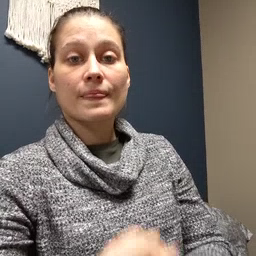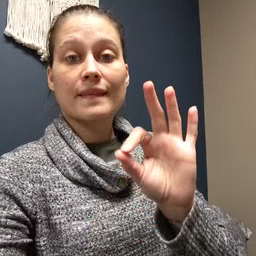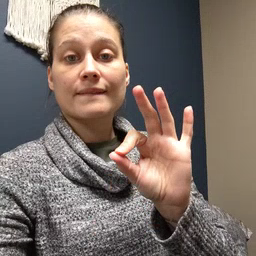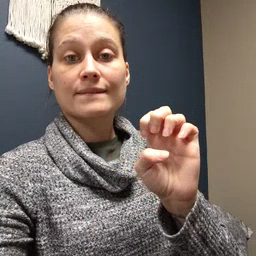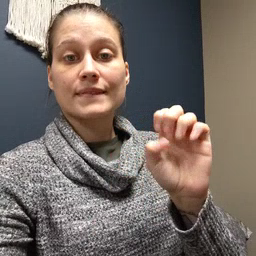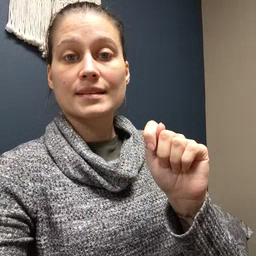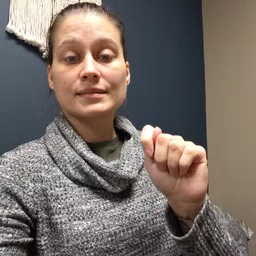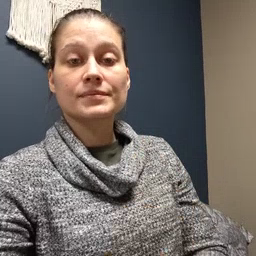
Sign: feet